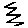
Label: zigzag